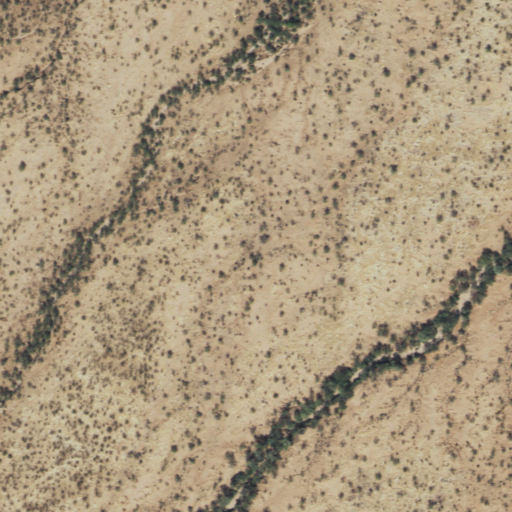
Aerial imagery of mountain in Arizona named Black Hills containing only shrub